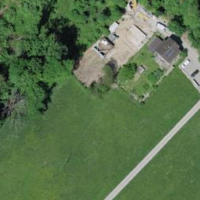
EUNIS habitat code: 24
Species observed at this site:
Cardamine pratensis
Ranunculus acris